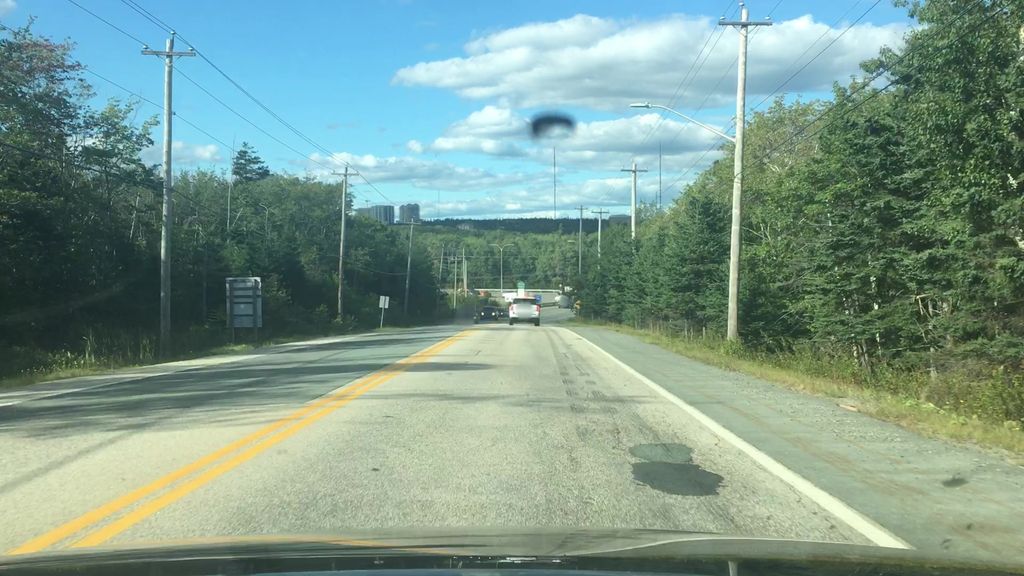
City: halifax